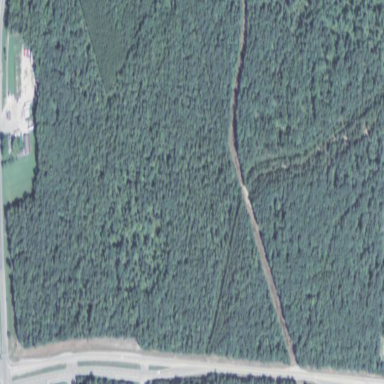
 likely man-made clearing in the landscape."